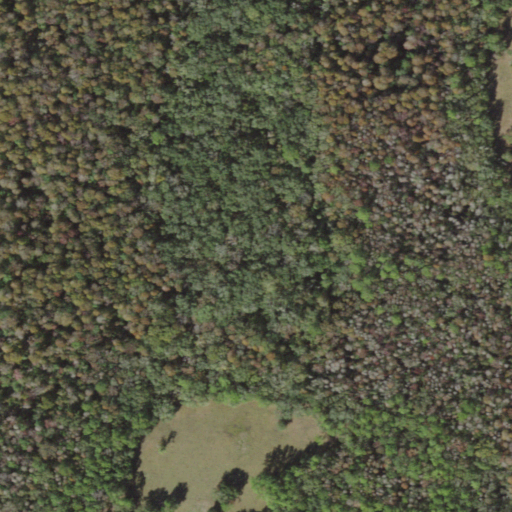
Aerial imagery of island in Florida named Williams Hammock containing woody wetlands, pasture, evergreen forest, and shrub